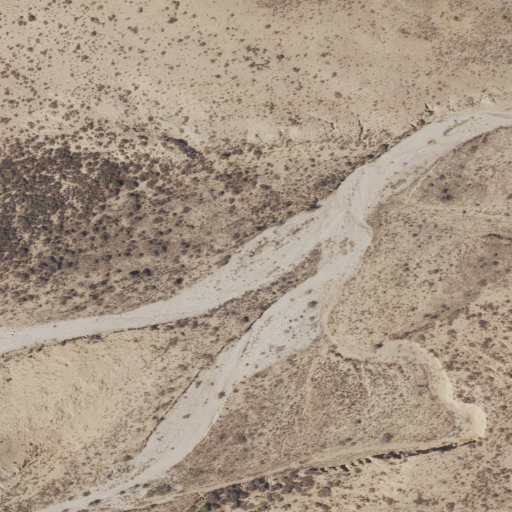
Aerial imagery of valley in Texas named Cottonwood Canyon containing shrub and grassland